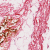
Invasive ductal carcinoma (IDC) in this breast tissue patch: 0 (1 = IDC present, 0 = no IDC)